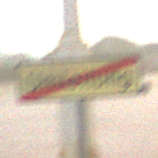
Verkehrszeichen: EndeDerUmleitungsankuendigung
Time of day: MorningAfternoon
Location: Outdoor (Suburban)
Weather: PartlyCloudy
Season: NotSpecified
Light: Natural